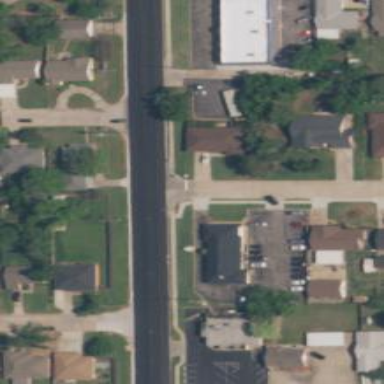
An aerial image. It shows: Residential road with sidewalk on the left side.